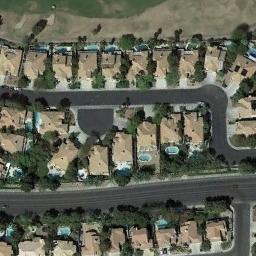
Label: dense_residential